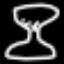
Label: hourglass